Question: We are trying to come up with a numbering system for the asset system that we are creating, there has been a few heated discussions on this topic in the office so I decided to ask the experts of SO.
Considering the database design below what would be the better option.

Using auto surrogate keys.
'''
================= ==================
Road_Number(PK) Segment_Number(PK)
================= ==================
1 1
'''
Using program generated PK
'''
================= ==================
Road_Number(PK) Segment_Number(PK)
================= ==================
"RD00000001WCK" "<PHONE>.1"
'''
(the '<PHONE>.1' means it's the segment of the road. This everytime you add a new segment e.g. '<PHONE>.2')
Using a bit of both(adding a new column)
'''
======================= ==========================
ID(PK) Road_Number(UK) ID(PK) Segment_Number(UK)
======================= ==========================
1 "RD00000001WCK" 1 "<PHONE>.1"
'''
Just a bit of background information, we will be using the 'Road Number' and 'Segment Number' in reports and other documents, so they have to be .
I have always liked keeping things simple so I example 1, but I have been reading that you should not expose your primary keys in reports/documents. So now I'm thinking more along the lines of example 3.
I am also leaning towards example 3 because if we decide to change how our asset numbering is generated it won't have to do cascade updates on a primary key.
What do you think we should do?
Thanks.
EDIT: Thanks everyone for the great answers, has help me a lot.
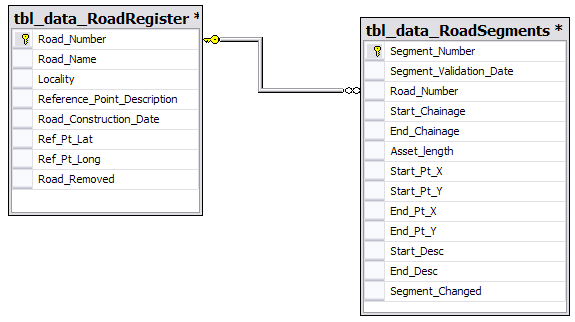
Answer: This is really a discussion about surrogate (also called technical or synthetic) vs natural primary keys, a subject that has been extensively covered. I covered this in <URL>.
> Natural keys are keys based on
externally meaningful data that is
(ostensibly) unique. Common examples
are product codes, two-letter state
codes (US), social security numbers
and so on. Surrogate or technical
primary keys are those that have
absolutely no meaning outside the
system. They are invented purely for
identifying the entity and are
typically auto-incrementing fields
(SQL Server, MySQL, others) or
sequences (most notably Oracle).In my opinion you should
use surrogate keys. This issue has
come up in these questions:- <URL>
Auto number fields are the way to go. If your keys have meaning outside your database (like asset numbers) those will quite possibly change and changing keys is problematic. Just use indexes for those things into the relevant tables.